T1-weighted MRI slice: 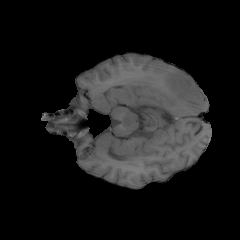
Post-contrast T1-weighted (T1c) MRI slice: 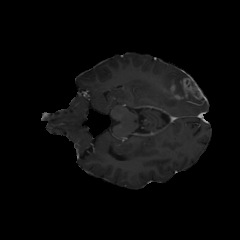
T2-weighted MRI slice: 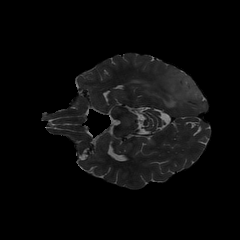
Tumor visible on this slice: yes